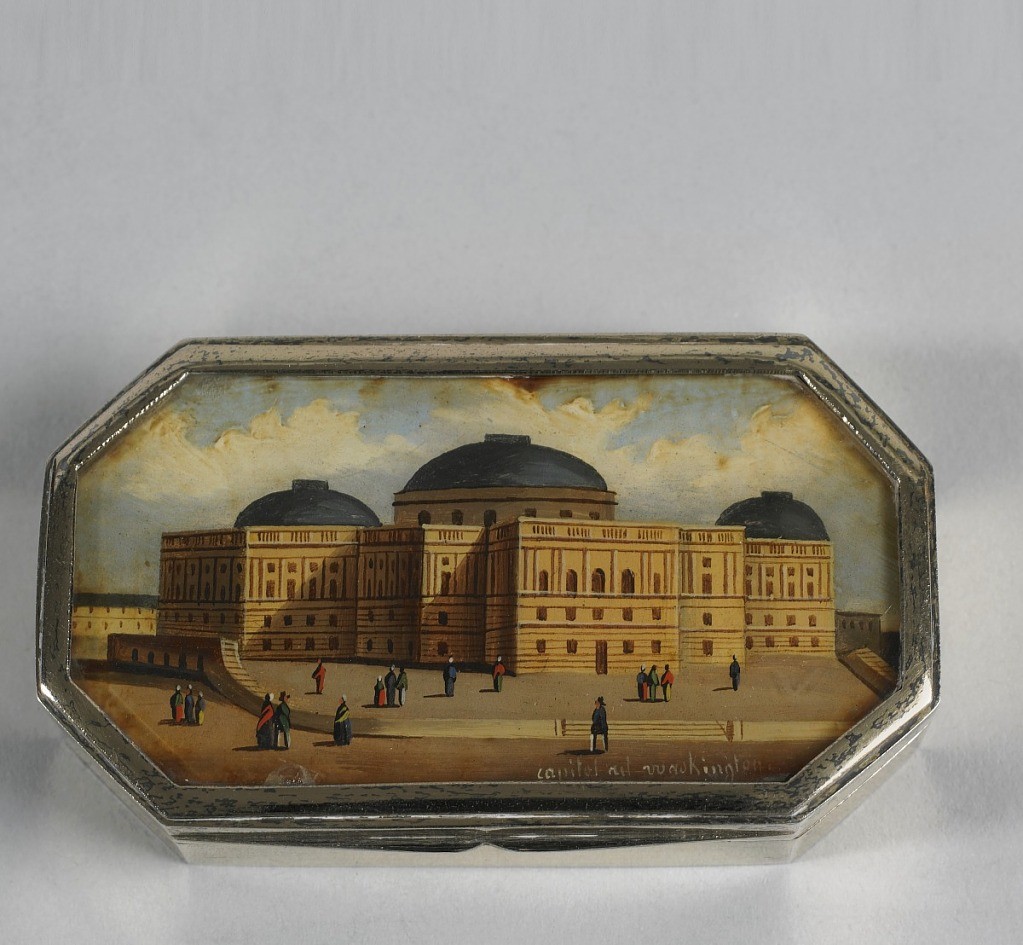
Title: Box
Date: early 19th century
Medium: Gilt silver, painted cardboard, glass
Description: Metal box with painting of Capital, Washington, under glass on lid.